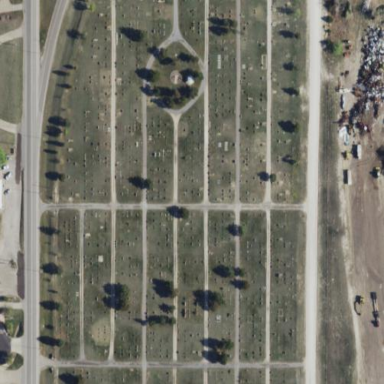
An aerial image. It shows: Cemetery.